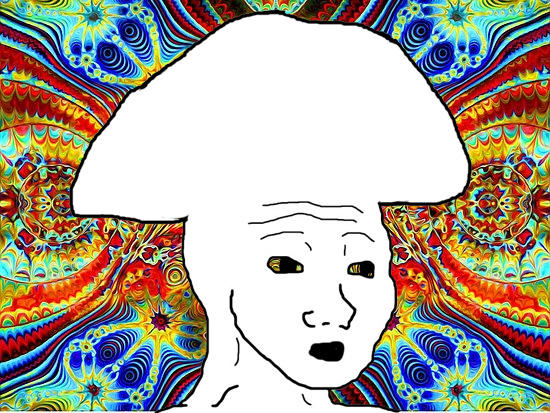
Label: 5_Shroomjak